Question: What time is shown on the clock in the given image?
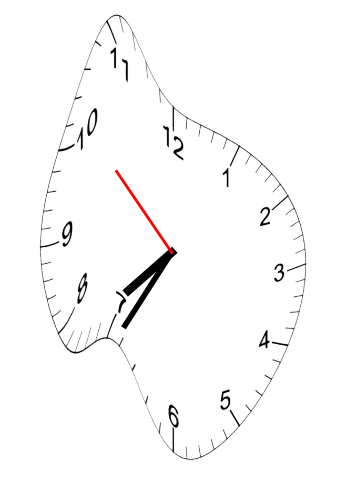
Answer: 07:34:52